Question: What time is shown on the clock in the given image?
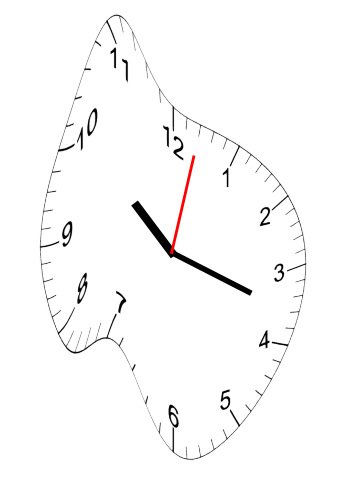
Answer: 10:18:02